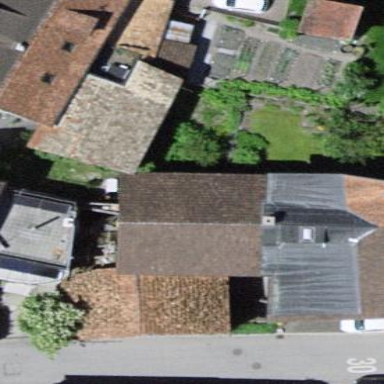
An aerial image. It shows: Shed building.